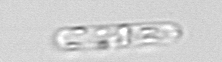
Label: Dactyliosolen_fragilissimus